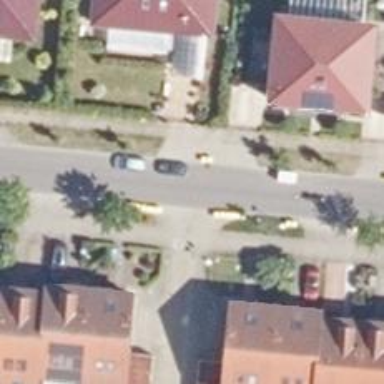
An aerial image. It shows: Residential road with asphalt surface.